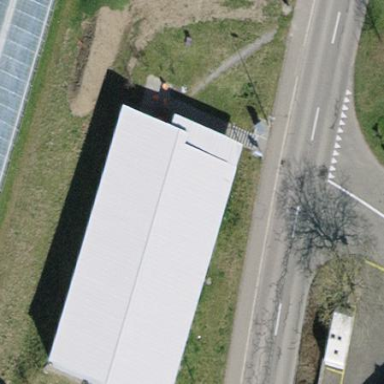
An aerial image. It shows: Solar photovoltaic panel generator.